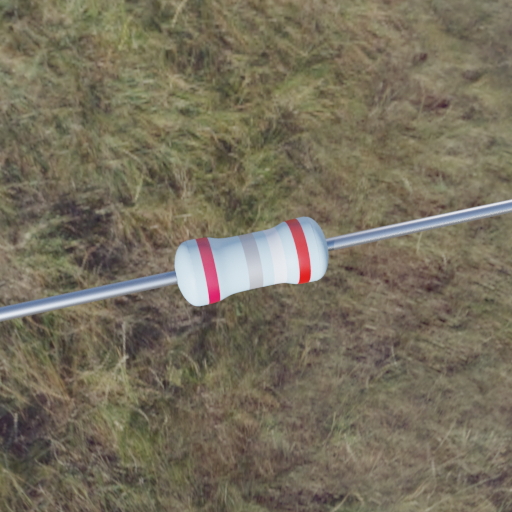
Resistor colour bands (in order): red, silver, white, red